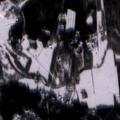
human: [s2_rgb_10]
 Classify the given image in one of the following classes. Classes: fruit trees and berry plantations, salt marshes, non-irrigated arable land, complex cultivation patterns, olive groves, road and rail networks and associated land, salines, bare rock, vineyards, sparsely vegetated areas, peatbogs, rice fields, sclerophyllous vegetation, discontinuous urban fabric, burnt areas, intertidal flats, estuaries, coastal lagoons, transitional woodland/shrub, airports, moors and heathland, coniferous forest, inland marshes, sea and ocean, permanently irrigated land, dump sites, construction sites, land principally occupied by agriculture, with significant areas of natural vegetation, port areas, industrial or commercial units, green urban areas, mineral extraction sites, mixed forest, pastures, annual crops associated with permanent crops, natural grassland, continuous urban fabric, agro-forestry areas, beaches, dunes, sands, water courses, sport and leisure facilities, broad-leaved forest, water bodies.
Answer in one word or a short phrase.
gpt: discontinuous urban fabric, land principally occupied by agriculture, with significant areas of natural vegetation, broad-leaved forest, mixed forest, sea and ocean